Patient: sex M, age 73
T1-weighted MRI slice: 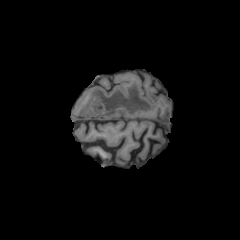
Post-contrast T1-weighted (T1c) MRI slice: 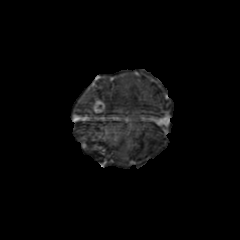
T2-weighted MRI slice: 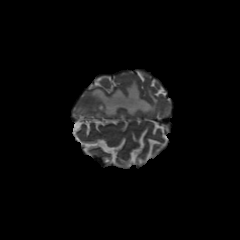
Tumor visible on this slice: yes
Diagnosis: Glioblastoma, IDH-wildtype
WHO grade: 4